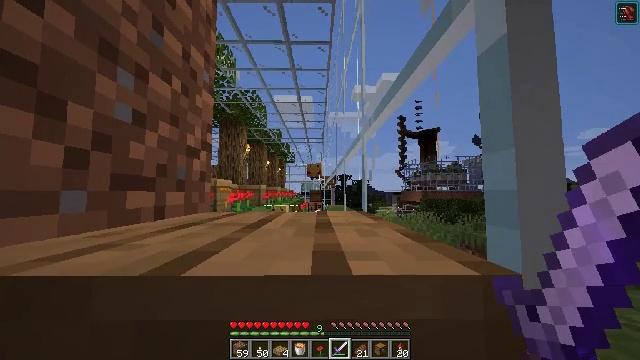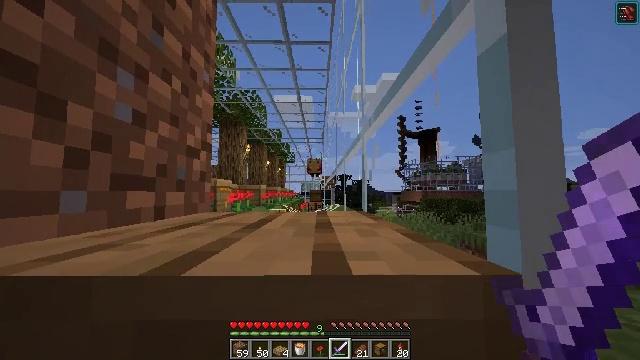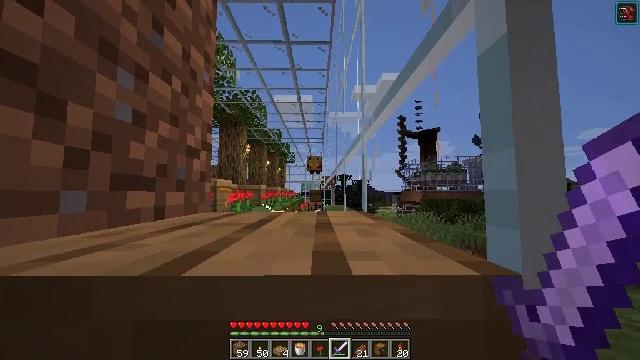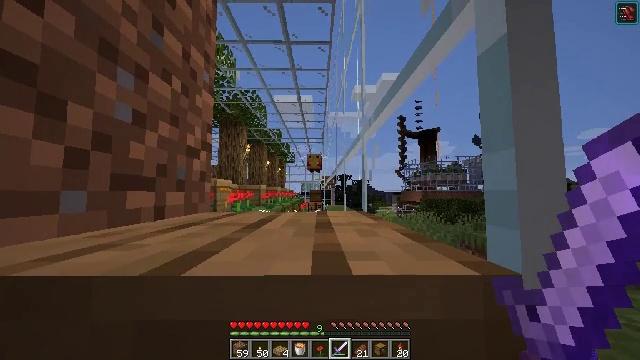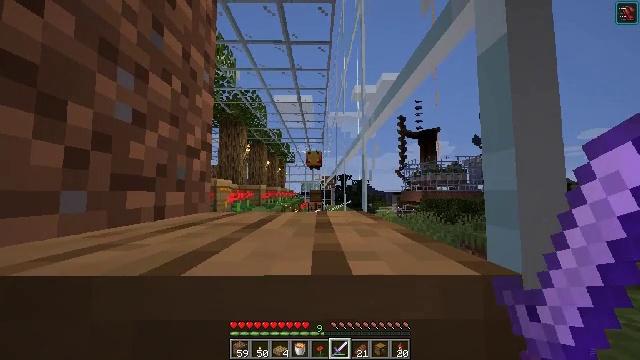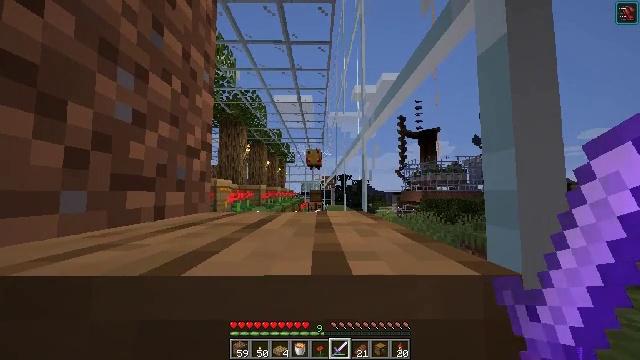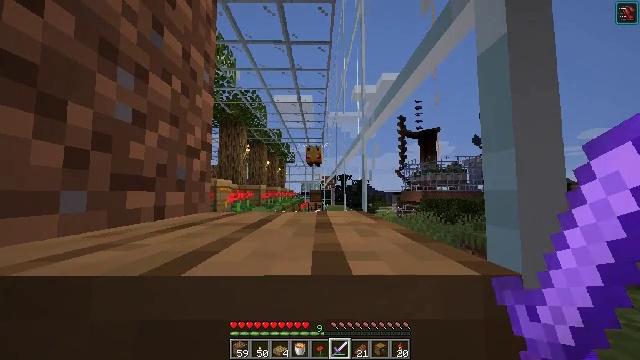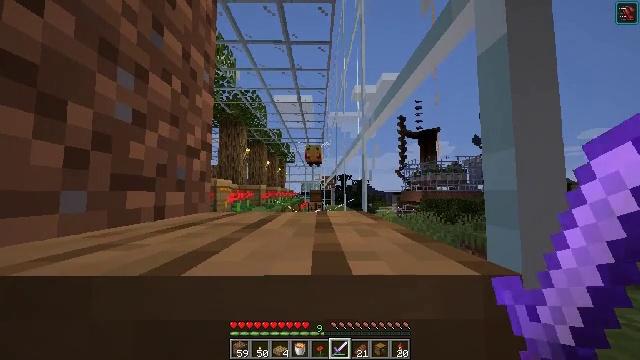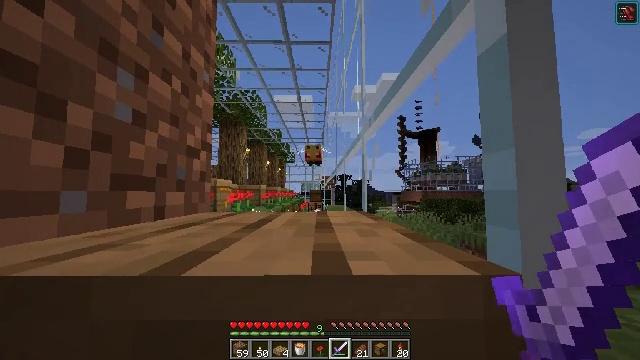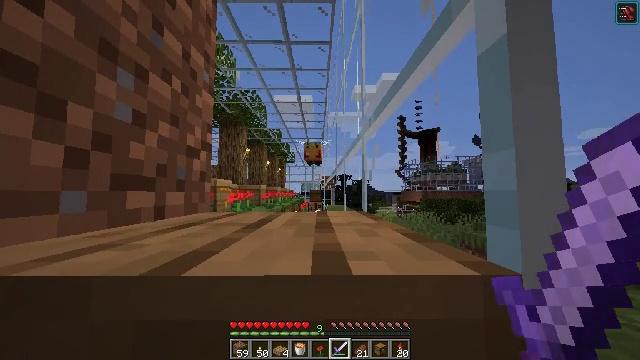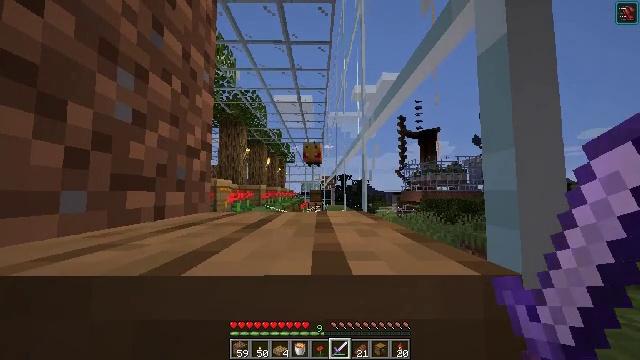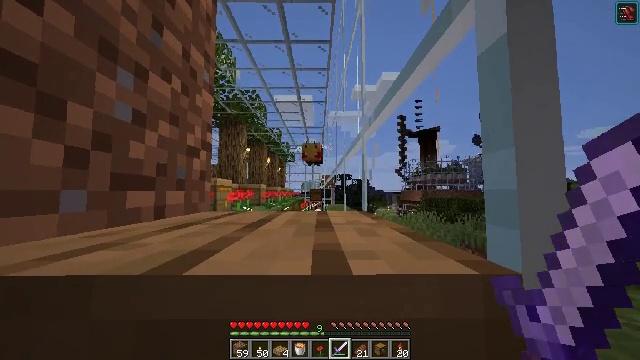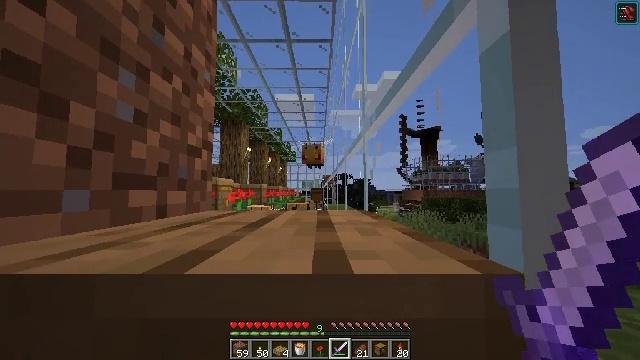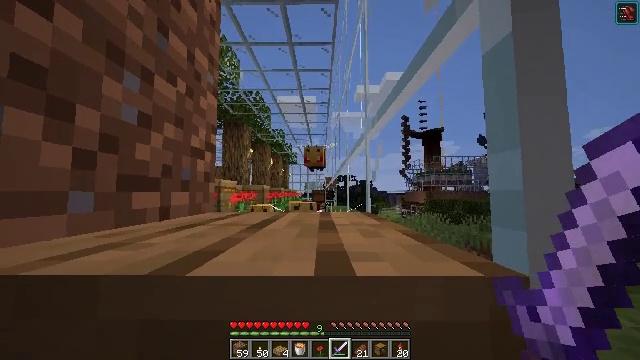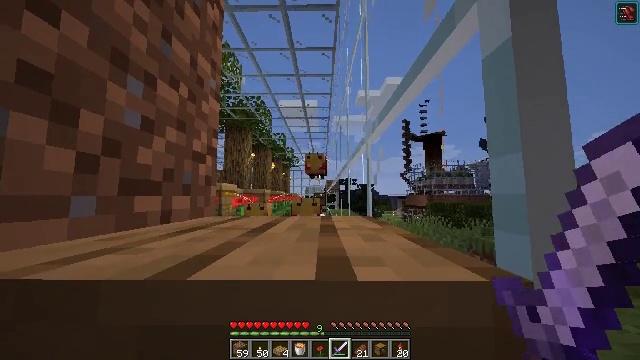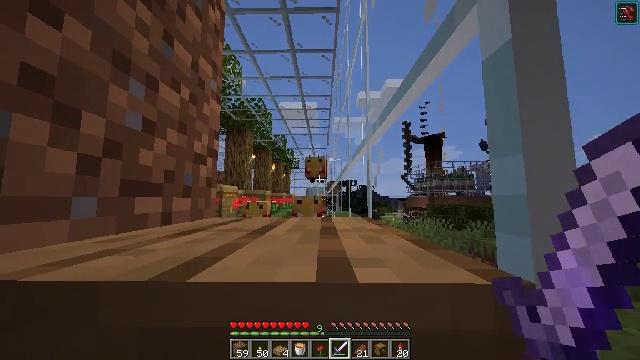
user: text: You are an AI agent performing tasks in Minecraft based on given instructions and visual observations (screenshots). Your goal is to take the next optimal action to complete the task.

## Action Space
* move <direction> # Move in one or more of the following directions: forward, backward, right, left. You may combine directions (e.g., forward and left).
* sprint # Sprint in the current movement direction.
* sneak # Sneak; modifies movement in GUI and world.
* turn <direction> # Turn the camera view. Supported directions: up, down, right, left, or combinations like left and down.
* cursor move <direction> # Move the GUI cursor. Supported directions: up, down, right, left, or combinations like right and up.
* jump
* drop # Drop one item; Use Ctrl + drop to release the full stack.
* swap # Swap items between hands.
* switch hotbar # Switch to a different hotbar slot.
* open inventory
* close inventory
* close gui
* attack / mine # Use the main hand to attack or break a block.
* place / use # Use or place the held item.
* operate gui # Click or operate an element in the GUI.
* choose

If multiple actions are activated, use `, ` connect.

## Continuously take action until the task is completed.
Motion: motion action
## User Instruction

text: Hunt insects.
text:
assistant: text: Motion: no_op
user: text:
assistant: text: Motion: no_op
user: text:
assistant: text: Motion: no_op
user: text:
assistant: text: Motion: no_op
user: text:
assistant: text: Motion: no_op
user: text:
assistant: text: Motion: no_op
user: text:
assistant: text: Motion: no_op
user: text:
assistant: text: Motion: no_op
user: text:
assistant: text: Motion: no_op
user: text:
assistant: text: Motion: no_op
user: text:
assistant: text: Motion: no_op
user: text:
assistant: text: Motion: no_op
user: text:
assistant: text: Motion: no_op
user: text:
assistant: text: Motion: turn up
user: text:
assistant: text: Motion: no_op
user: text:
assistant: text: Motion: no_op
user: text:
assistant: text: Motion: no_op
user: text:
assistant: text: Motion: no_op
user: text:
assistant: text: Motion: no_op
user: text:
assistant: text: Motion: turn left and down, attack / mine
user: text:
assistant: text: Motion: attack / mine
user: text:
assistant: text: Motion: no_op
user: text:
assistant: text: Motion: no_op
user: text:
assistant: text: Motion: no_op
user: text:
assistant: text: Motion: no_op
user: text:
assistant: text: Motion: no_op
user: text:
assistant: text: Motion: no_op
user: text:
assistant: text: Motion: no_op
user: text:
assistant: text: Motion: no_op
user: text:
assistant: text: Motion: no_op